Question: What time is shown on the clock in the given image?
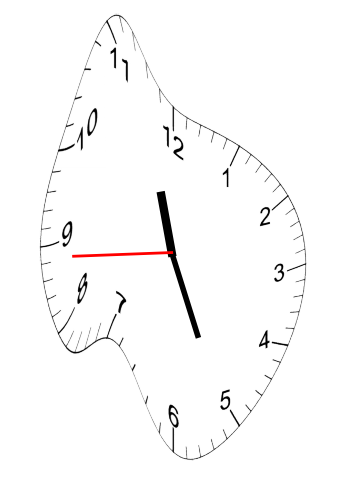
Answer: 11:25:44